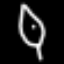
Label: leaf